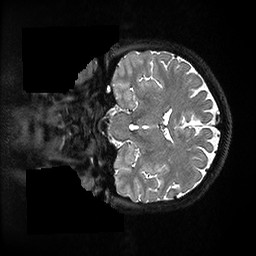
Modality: T2w
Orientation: coronal
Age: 38
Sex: female
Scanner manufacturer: ge
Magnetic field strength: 3 T
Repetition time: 3.202 s
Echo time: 0.05953 s